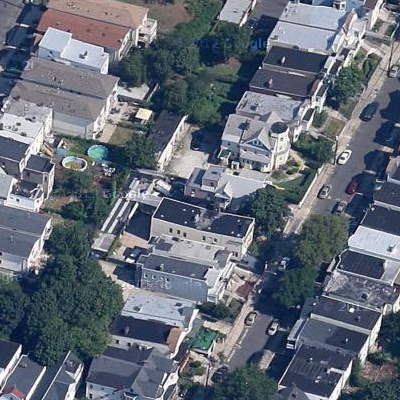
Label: fResident